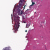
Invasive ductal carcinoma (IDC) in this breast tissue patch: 0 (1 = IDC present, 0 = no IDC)